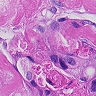
Metastatic tissue present: yes